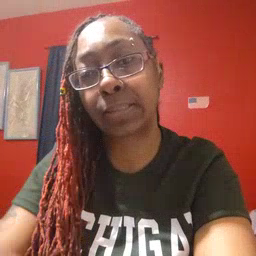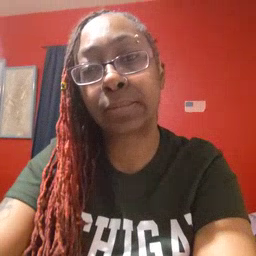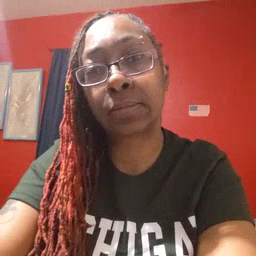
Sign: snack